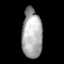
Tissue: lung
Cell type: Fibroblasts
Senescence score: 0.6401
Nuclear area (px): 972
Mean DAPI intensity: 169.387